Question: I am new and I try to create an imageview with swipe and a dot to show on which image you see right now(something like the image below). I can't find anything on Internet on how to implement this and I don'n know how to start. Thank you :)

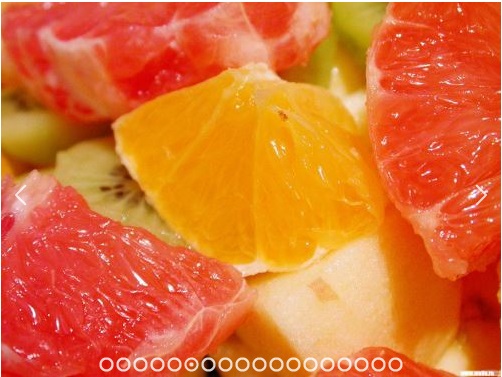
Answer: You need to use a ViewPager to handle the swype gesture.
And check that for the dots : <URL>.